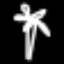
Label: palm tree